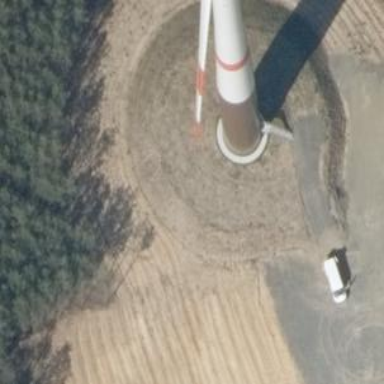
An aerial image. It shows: Wind generator powered by wind turbine.